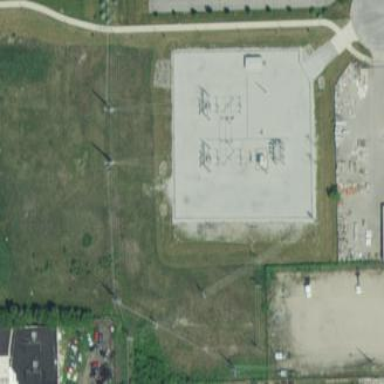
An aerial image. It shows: Substation with power equipment.